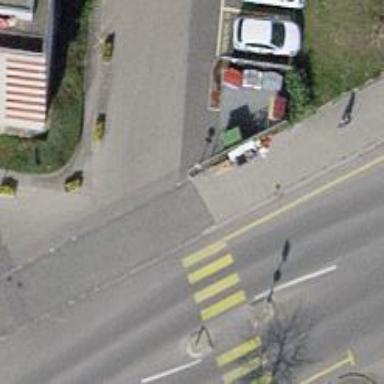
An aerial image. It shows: Service road with asphalt surface and sidewalk.